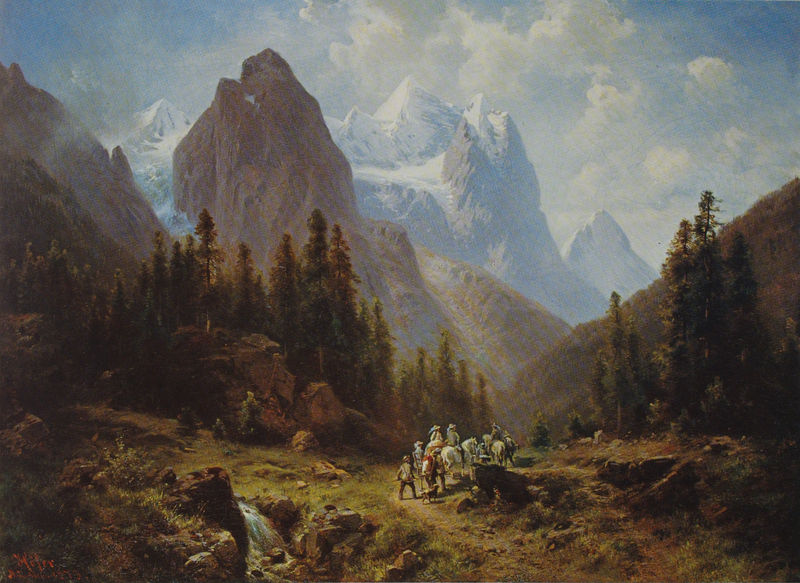
Titel: Im Rosenlaui-Tal
Künstler: Heinrich Höfer
Institution: (Privatbesitz)
Schlagwörter: baum, berg, blau, felsen, gemälde, gruppe, himmel, mann, schatten, wasser, wolken, bäume, fluss, frauen, grün, landschaft, menschen, blumen, braun, frau, grau, hut, hüte, licht, männer, strasse, weiss, blüten, eis, gras, hund, rot, schnee, tier, weg, wiese, wolke, leute, malerei, spitze, stein, steine, signatur, öl, bach, erde, horizont, hügel, natur, gewässer, pfad, rauch, sonne, wiesen, pflanzen, tal, wald, wasserfall, anhöhe, bauern, esel, kinder, pferd, pferde, reiter, reiten, sommer, berge, fels, felswand, gebirge, gipfel, gletscher, sonnenlicht, zug, aue, nebel, herde, alm, geröll, hochgebirge, schlucht, herbst, winter, tannen, ölgemälde, karawane, alpen, wälder, schweiz, nadelbaum, jagd, schimmel, böau, hubi, gewehr, reise, wanderer, nadelbäume, nadelwald, balu, heroische landschaft, wanderung, bergwiese, pass, alpenlandschaft, alpin, quelle, reisen, gibirgsbach, gipfle, höfer, münner, passstrasse, platau, reisegesellschaft, reittiere, winte, riter, ch, pe, brege, estock, zwieback